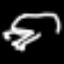
Label: frog